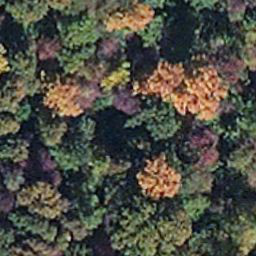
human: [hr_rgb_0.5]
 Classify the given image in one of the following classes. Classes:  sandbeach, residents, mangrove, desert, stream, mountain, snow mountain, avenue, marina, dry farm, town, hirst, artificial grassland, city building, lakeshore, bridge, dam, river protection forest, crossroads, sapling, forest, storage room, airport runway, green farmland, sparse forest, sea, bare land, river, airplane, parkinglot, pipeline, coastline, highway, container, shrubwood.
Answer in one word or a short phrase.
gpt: mangrove